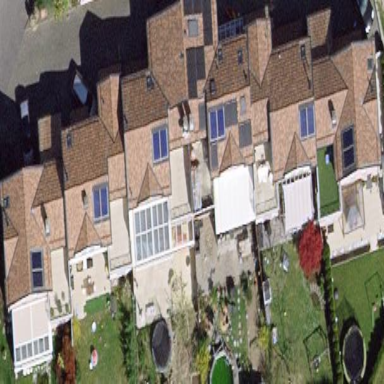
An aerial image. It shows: Semidetached house with gabled roof.